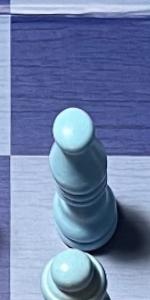
Label: Bishop_White